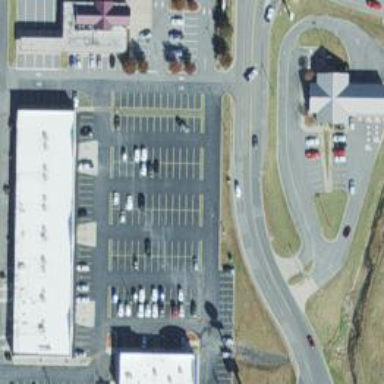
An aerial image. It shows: Parking area.